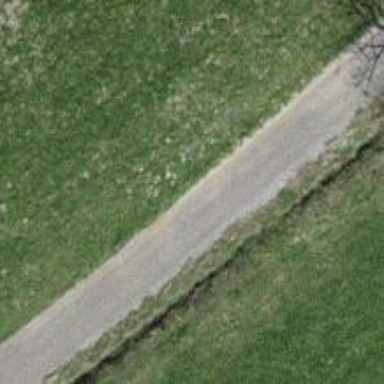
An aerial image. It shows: Track with grade 3 surface.